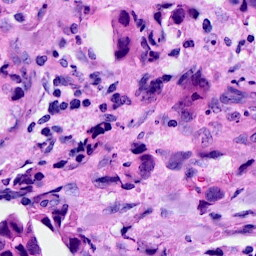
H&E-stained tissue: Breast